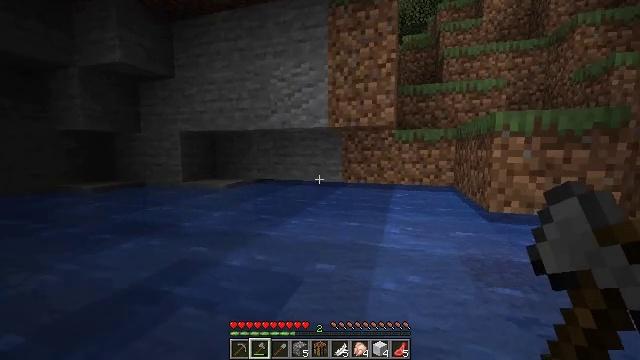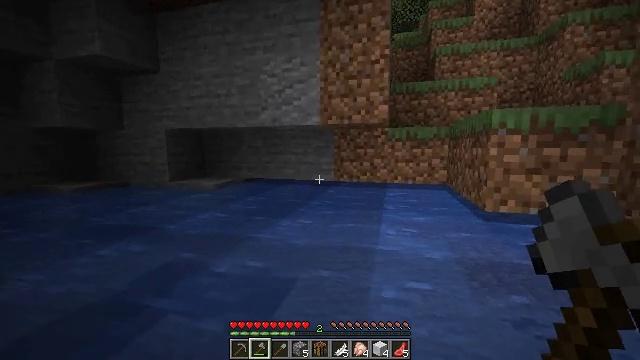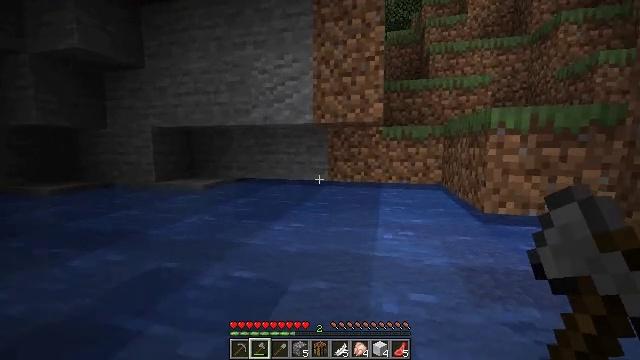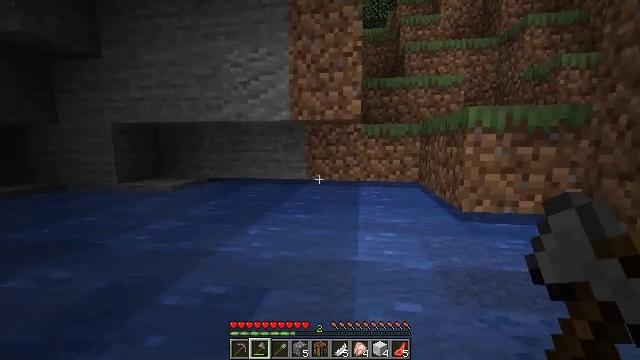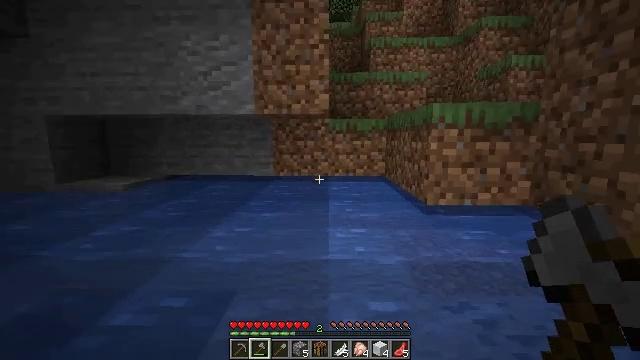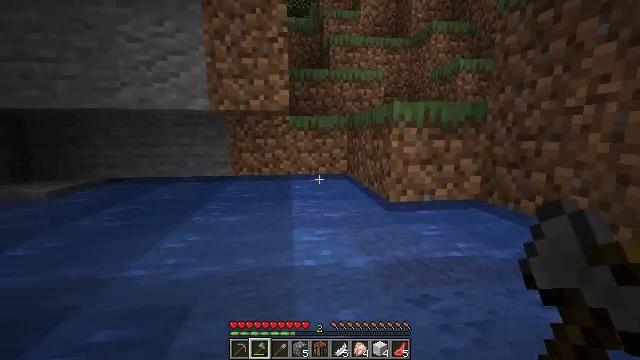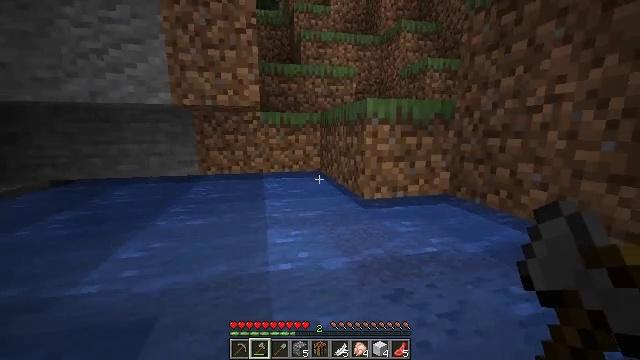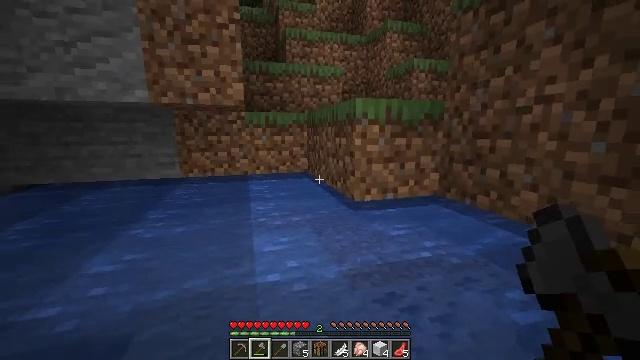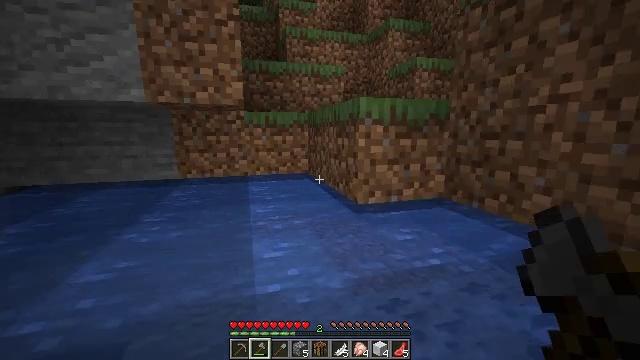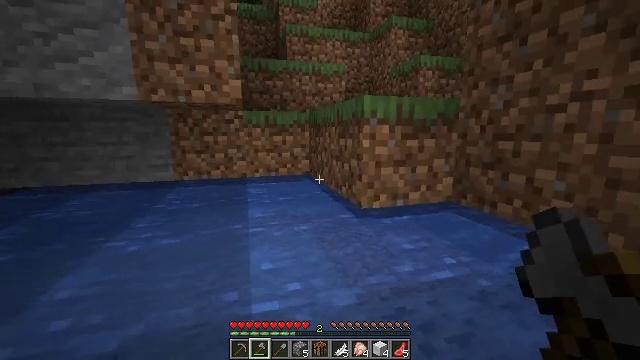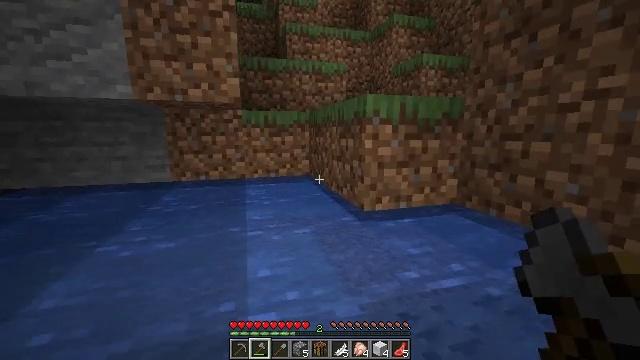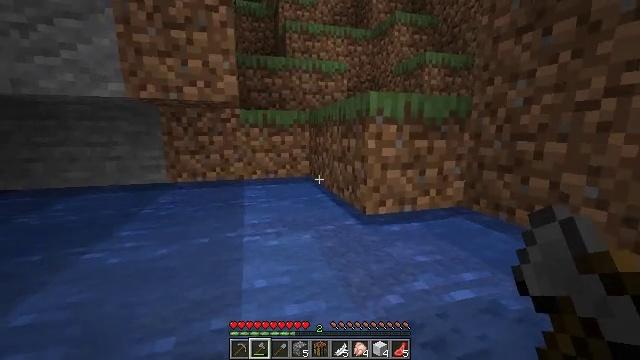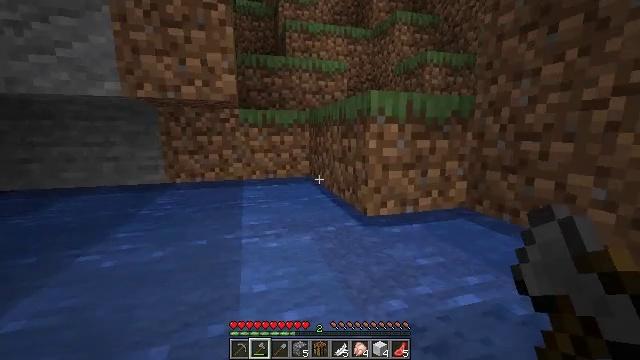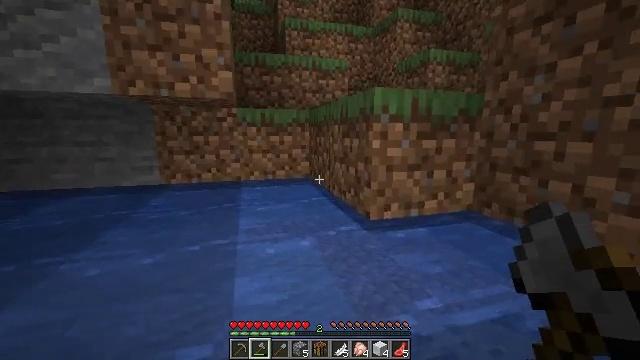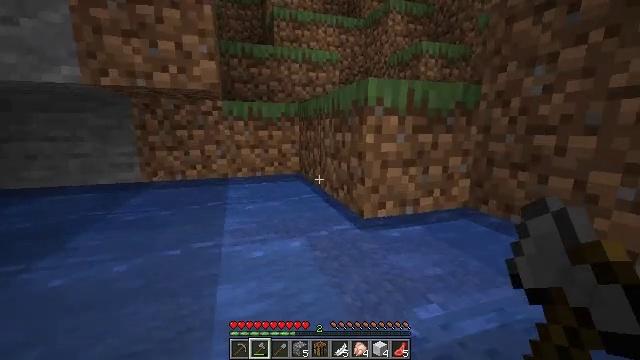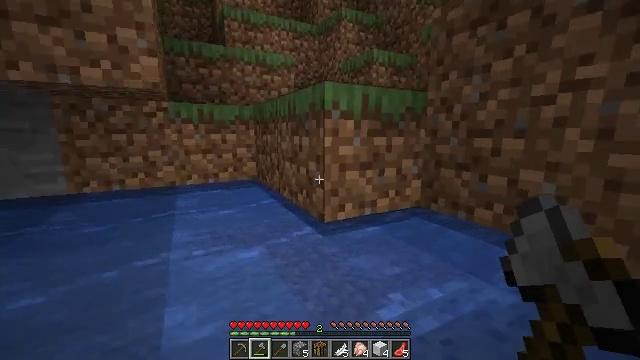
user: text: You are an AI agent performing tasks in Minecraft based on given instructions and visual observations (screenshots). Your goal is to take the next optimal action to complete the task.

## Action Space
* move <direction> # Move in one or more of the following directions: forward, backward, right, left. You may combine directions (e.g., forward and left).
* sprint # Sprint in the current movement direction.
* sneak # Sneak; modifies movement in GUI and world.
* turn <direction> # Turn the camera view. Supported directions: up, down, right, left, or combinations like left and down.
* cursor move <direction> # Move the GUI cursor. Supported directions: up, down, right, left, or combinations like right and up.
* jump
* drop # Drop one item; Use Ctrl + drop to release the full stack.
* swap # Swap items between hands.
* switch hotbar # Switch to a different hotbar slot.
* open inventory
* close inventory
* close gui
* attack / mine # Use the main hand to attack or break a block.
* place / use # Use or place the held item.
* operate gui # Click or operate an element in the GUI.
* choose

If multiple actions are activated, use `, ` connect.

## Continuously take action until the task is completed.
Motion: motion action
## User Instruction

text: Break the grass block.
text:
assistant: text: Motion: move forward, turn right
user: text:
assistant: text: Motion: move forward, turn right
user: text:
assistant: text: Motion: move forward, turn right
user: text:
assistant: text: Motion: move forward, turn right and down
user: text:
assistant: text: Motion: move forward, turn right
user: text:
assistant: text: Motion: move forward, turn right
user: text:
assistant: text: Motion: move forward, turn right
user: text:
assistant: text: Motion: move forward
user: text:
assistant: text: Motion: move forward
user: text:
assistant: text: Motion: move forward
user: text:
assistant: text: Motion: move forward
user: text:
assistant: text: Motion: move forward
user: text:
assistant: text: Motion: move forward
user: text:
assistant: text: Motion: move forward, turn right and down
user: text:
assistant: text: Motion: move forward, turn right
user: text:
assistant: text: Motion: move forward, turn right
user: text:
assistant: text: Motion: move forward, turn right
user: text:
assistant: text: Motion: move forward, turn right
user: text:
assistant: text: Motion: move forward
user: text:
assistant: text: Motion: move forward, turn left
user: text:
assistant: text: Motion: move forward, turn left
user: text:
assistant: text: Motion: move forward, turn left
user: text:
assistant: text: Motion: move forward, turn left
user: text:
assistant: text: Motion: move forward, turn left
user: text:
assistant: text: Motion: move forward, turn left and up
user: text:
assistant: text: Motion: move forward, turn left
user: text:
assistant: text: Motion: move forward
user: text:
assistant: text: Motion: move forward, turn left
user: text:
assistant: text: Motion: move forward
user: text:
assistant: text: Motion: move forward